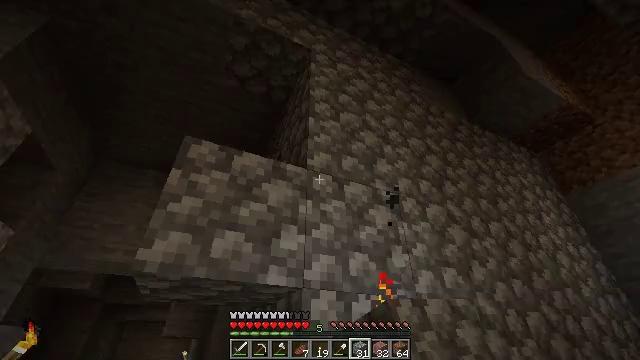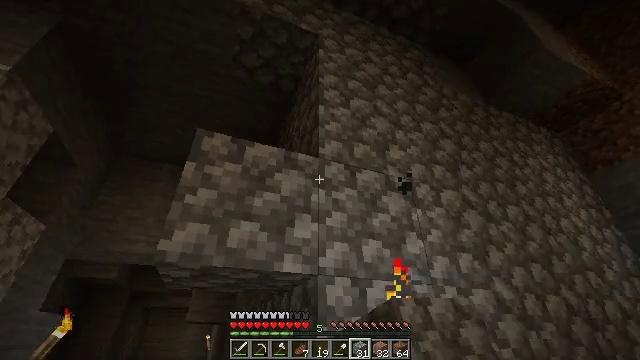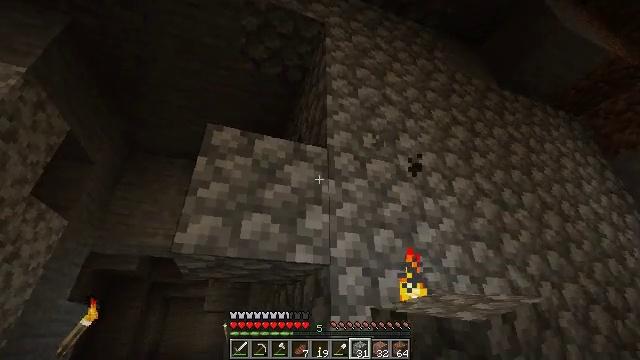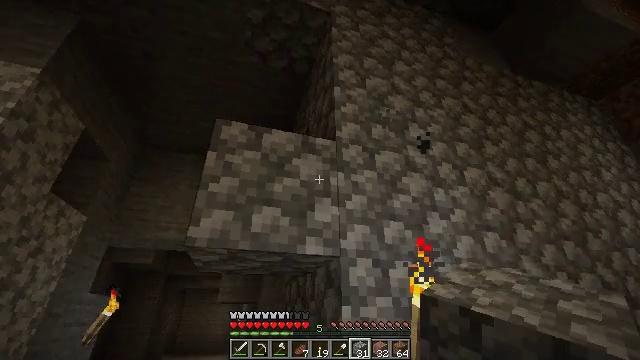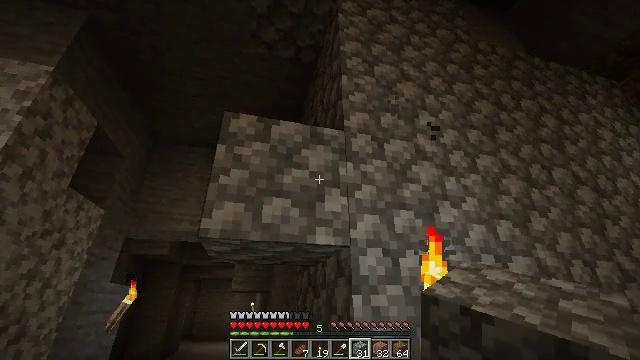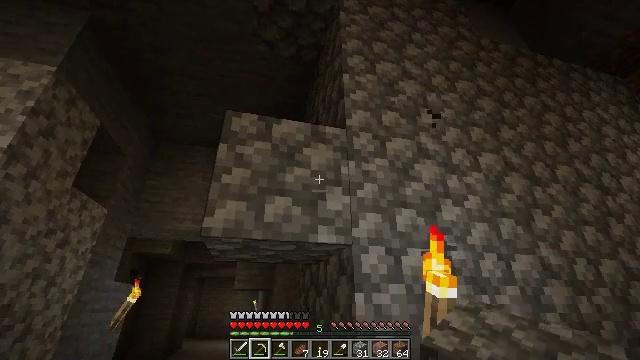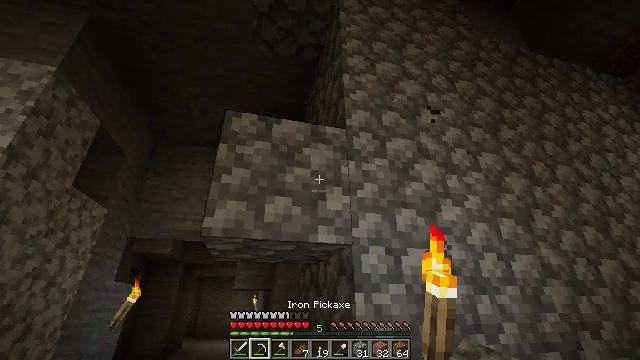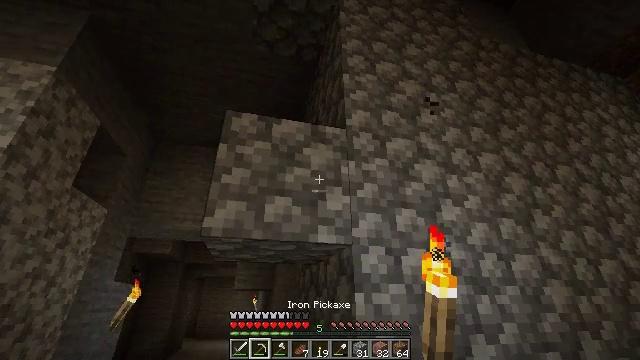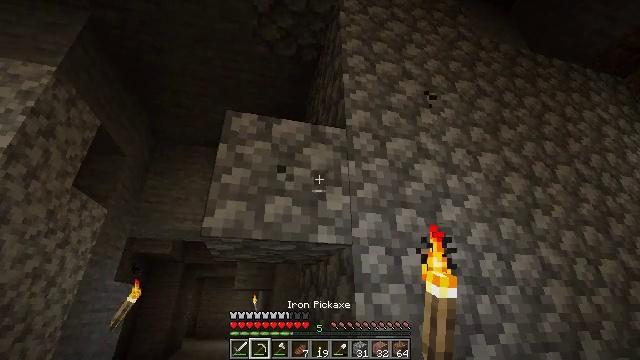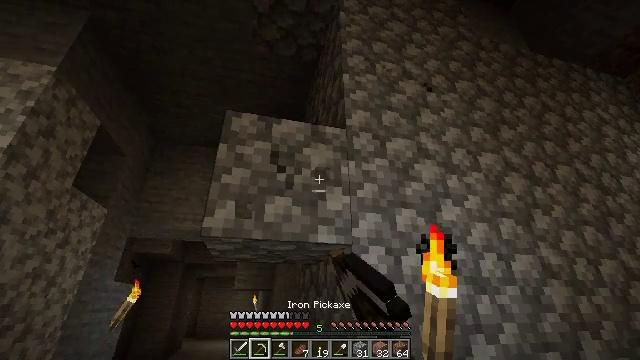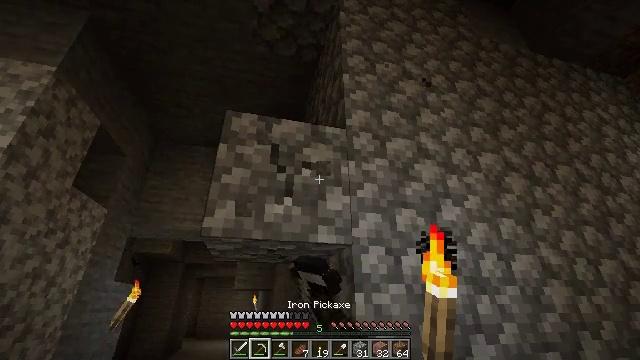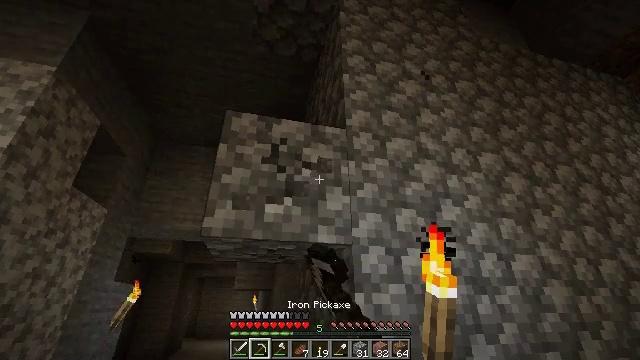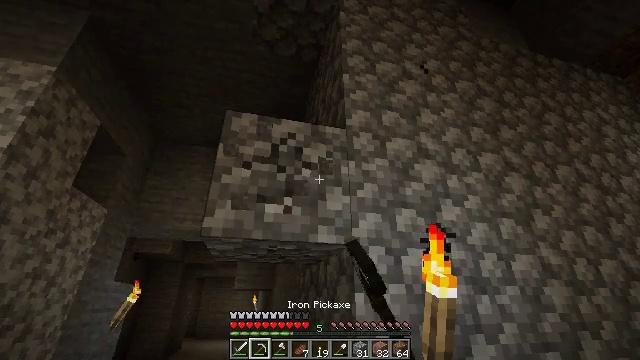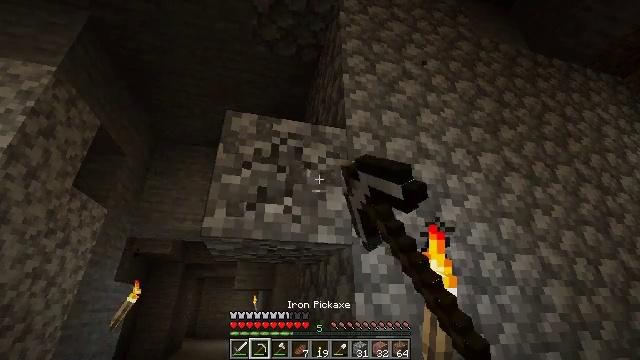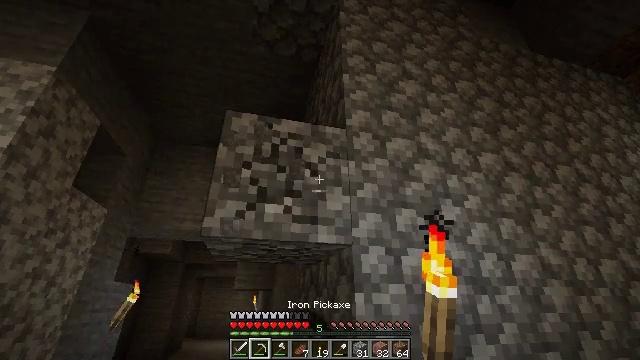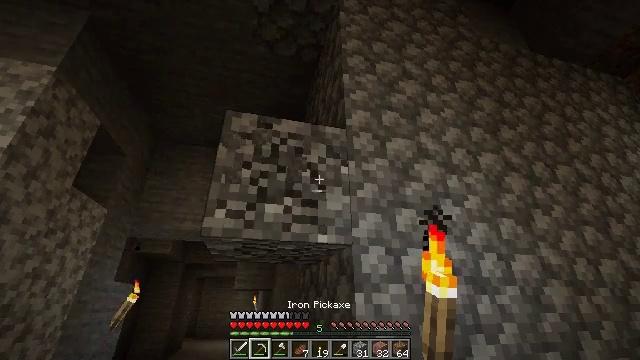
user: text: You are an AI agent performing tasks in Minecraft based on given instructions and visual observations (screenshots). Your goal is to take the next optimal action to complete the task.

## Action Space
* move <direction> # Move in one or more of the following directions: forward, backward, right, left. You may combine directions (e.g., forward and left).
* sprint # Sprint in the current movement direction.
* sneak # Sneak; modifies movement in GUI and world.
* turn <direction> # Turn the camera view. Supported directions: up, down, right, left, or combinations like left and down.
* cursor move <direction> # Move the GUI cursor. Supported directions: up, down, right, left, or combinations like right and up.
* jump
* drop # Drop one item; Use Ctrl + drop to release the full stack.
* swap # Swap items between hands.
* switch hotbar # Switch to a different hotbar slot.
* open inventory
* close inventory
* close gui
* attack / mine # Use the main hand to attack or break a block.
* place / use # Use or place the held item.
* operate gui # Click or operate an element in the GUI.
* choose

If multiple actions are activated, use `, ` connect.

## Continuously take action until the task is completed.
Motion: motion action
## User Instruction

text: Mine cobblestone underground.
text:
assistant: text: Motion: turn left and down
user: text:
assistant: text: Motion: turn left and down
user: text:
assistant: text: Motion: turn left and down
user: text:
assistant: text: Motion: turn left and down
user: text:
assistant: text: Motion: switch to hotbar 2
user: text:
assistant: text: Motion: switch to hotbar 2
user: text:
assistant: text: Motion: switch to hotbar 2
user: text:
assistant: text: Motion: attack / mine
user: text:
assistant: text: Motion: attack / mine
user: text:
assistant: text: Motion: attack / mine
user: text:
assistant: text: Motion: attack / mine
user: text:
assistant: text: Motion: attack / mine
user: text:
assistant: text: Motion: attack / mine
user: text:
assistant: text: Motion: attack / mine
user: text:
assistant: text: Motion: attack / mine
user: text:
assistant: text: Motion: attack / mine
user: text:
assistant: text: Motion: attack / mine
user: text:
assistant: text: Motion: attack / mine
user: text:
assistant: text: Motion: attack / mine
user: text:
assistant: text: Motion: attack / mine
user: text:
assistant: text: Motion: no_op
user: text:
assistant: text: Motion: no_op